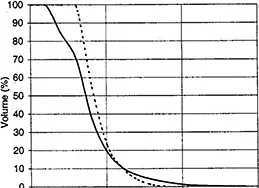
The left eye.
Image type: chart (chart)